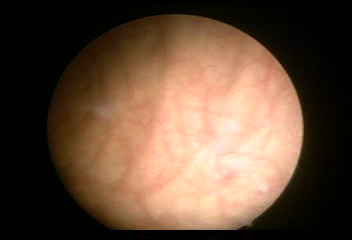
Modality: WLC
Class: Normal mucosa
Bladder cancer association: No